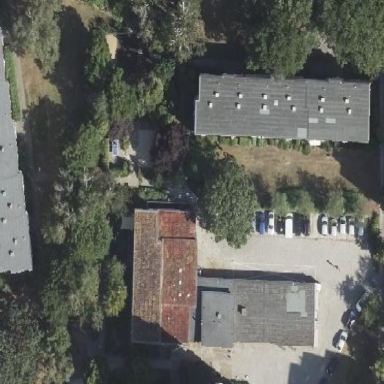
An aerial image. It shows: Building with apartments and flat roof.